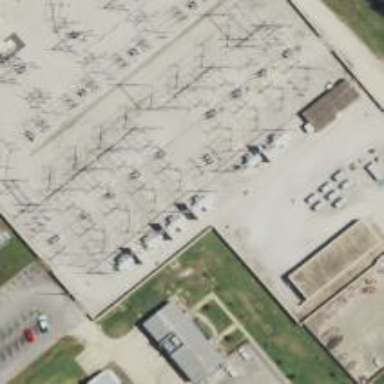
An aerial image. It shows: Switch for power supply.